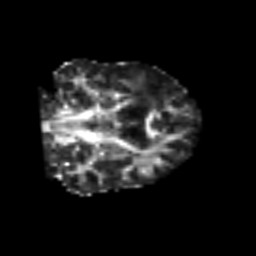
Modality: FA
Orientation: coronal
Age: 76
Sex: female
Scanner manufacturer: siemens
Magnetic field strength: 3 T
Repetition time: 6.1 s
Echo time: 0.101 s